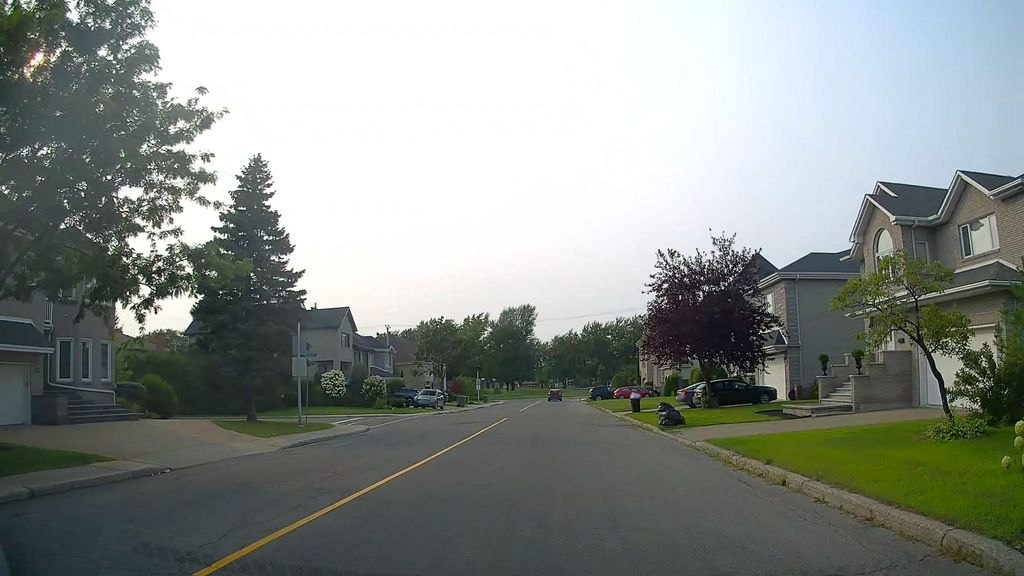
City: montreal